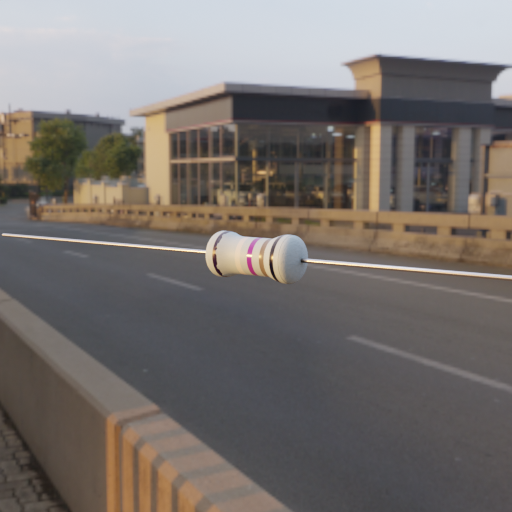
Resistor colour bands (in order): black, white, violet, gray, black